Question: In software like qtcreator you can see things like this:

Basically some box which when clicked ask you to press some keyboard combination in order to record a shortcut.
How can I create something like that in Qt? I was able so far to implement this only using a regular text box in which user had to type the combination themselves and if it wasn't correct message box appeared, but it would be much more simple if users didn't have to type things like "ctrl + f2" but instead click these keys.
Is there any Qt widget for this?
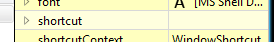
Answer: In case you need the widget for Qt 4.x, I have implemented one previously. Three key parts are:
1. read user input
2. convert it to human readable string
3. create QKeySequence using the string
The widget records multiple shortcuts, like in Designer. Shortcuts can be cleared via Delete or Backspace.
'''
#define MAX_SHORTCUTS 3
QString ShortcutLineEdit::keyEventToString(QKeyEvent *e)
{
int keyInt = e->key();
QString seqStr = QKeySequence(e->key()).toString();
if (seqStr.isEmpty() ||
keyInt == Qt::Key_Control ||
keyInt == Qt::Key_Alt || keyInt == Qt::Key_AltGr ||
keyInt == Qt::Key_Meta ||
keyInt == Qt::Key_Shift)
{
return "";
}
QStringList sequenceStr;
if (e->modifiers() & Qt::ControlModifier)
sequenceStr << "Ctrl";
if (e->modifiers() & Qt::AltModifier)
sequenceStr << "Alt";
if (e->modifiers() & Qt::ShiftModifier)
sequenceStr << "Shift";
if (e->modifiers() & Qt::MetaModifier)
sequenceStr << "Meta";
return sequenceStr.join("+") + (sequenceStr.isEmpty() ? "" : "+") + seqStr;
}
void ShortcutLineEdit::keyPressEvent(QKeyEvent *e)
{
QString text =text();
int keyInt = e->key();
bool modifiers = e->modifiers() & (Qt::ControlModifier | Qt::ShiftModifier | Qt::AltModifier | Qt::MetaModifier);
if (!modifiers && (keyInt == Qt::Key_Delete || keyInt == Qt::Key_Backspace)) {
setText("");
return;
}
QString sequenceStr = keyEventToString(e);
if (sequenceStr == "") {
QLineEdit::keyPressEvent(e);
return;
}
if (text.split(", ").size() >= MAX_SHORTCUTS)
text = "";
if (!text.isEmpty())
text += ", ";
setText(text + sequenceStr);
}
void ShortcutLineEdit::apply()
{
QList<QKeySequence> sequenceList;
QStringList sequenceStrList = text().split(", ");
foreach (QString str, sequenceStrList)
sequenceList << QKeySequence(str);
// use sequenceList somehow
}
'''